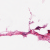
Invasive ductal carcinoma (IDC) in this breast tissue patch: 0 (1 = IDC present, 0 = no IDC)